Question: I am using git inside netbeans IDE. I wanted to change the commit message for the most recent commit I had made. I did that, checked the 'amend last commit' checkbox and committed it to my local repository. When I push this commit to my github repo, I get the error: 'git remote repository contains commits unmerged into the local branch. open output to see more information.' How do I fix this ? I am new to source control. I only want to do very basic version control with my current project. Please tell me how to fix this.

'''
git branch
git remote -v
setting up remote: origin
git submodule status
git push https://github.com/double-whammy/netbeans_affablebean.git refs/heads/master:refs/heads/master
Remote Repository Updates
Branch Update : master
Old Id : id1
New Id : id2
Result : REJECTED_NONFASTFORWARD
Local Repository Updates
Branch Update : origin/master
Old Id : id1
New Id : id2
Result : NOT_ATTEMPTED
==[IDE]== Pushing - AffableBean finished.
'''
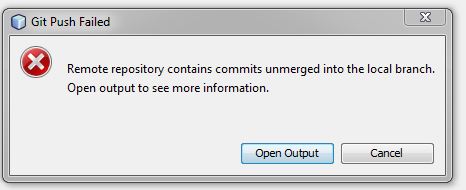
Answer: I read the error message once again and thought that I should merge the local branch into remote branch. I looked around in the IDE to find these options. I got lucky when I tried:
'Project > right click > Git > repository browser'.

1. Remote branch > right click > merge revision. Then you will see the hash of remote next to local.
2. Project > Right click > Git > Remote > Push. This will push your local branch code to remote repo.